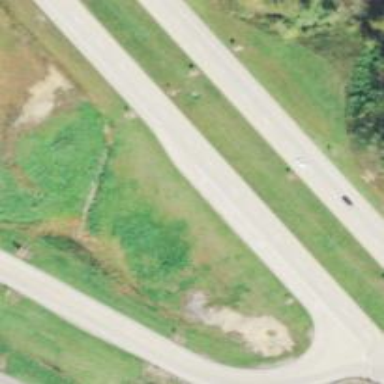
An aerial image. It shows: Trunk highway.